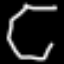
Label: octagon